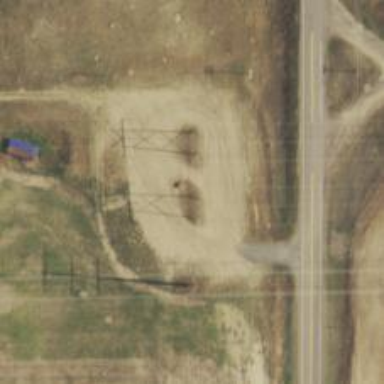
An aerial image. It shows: H-frame power tower with distinctive design.